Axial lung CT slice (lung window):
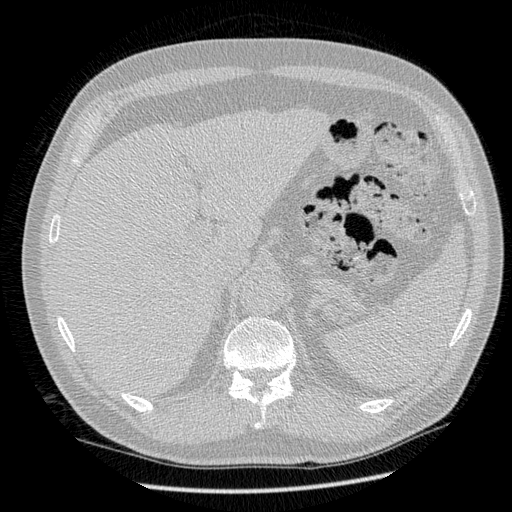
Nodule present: no